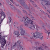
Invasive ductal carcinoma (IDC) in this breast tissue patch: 1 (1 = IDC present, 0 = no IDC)